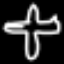
Label: airplane